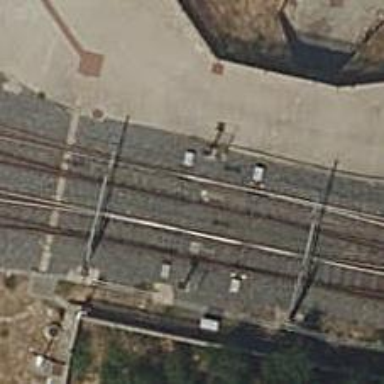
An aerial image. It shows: Railway switch.